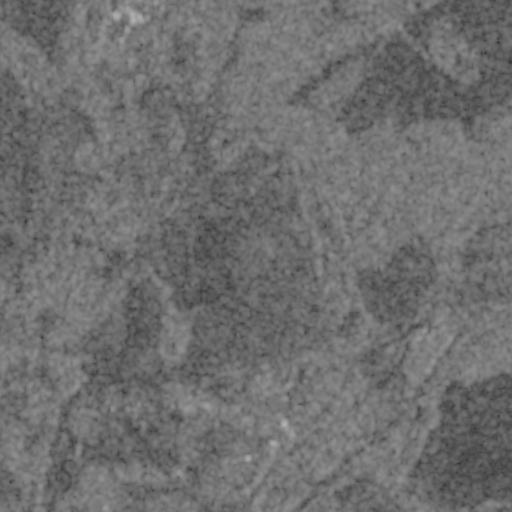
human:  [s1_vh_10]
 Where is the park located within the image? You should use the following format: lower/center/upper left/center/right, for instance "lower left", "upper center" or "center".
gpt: The park is located in the center left of the image.
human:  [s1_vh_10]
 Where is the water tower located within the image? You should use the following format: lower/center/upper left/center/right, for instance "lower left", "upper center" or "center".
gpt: The water tower is located in the upper left of the image.
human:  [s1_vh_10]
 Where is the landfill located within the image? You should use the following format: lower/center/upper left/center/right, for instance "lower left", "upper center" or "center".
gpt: There is no landfill in the image.

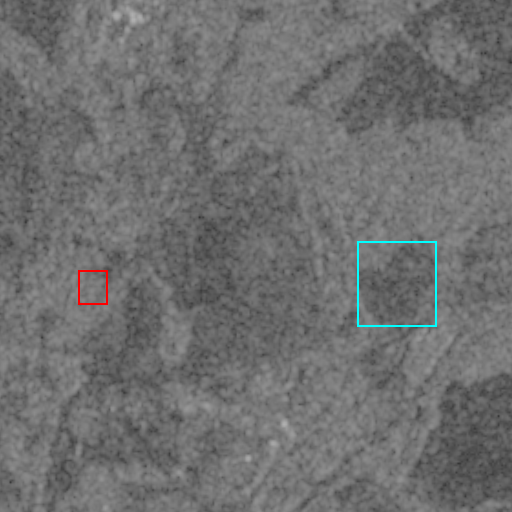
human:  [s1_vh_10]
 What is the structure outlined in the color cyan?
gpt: The structure outlined in cyan is a crop field.
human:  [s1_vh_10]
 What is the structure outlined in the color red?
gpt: The structure outlined in red is a park.
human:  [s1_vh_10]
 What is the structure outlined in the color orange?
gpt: There is no orange outline.